Aerial crown-view tile of a tropical tree (Barro Colorado Island, Panama), acquired 20250414:
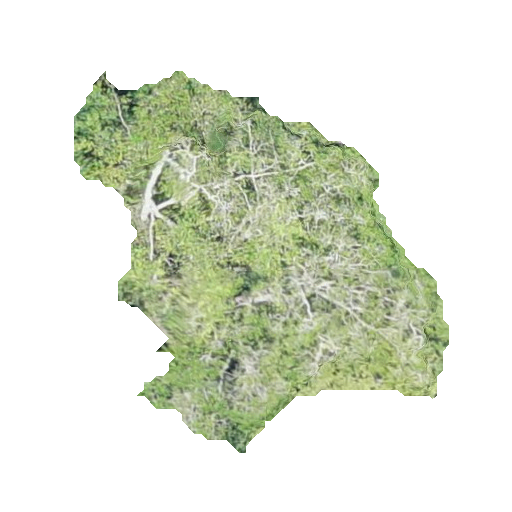
Species: Hura crepitans
GBIF accepted scientific name: Hura crepitans
Crown area: 126.888 m²